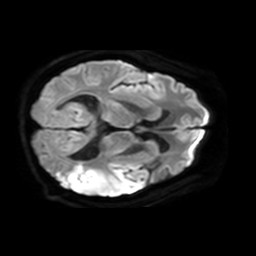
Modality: TRACE
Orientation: axial
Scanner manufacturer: philips
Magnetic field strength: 3 T
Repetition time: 2.946 s
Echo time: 0.076 s